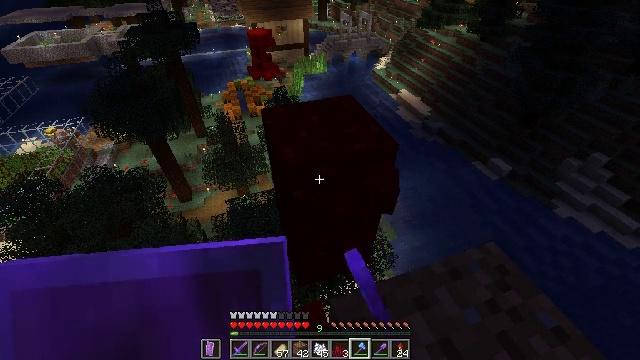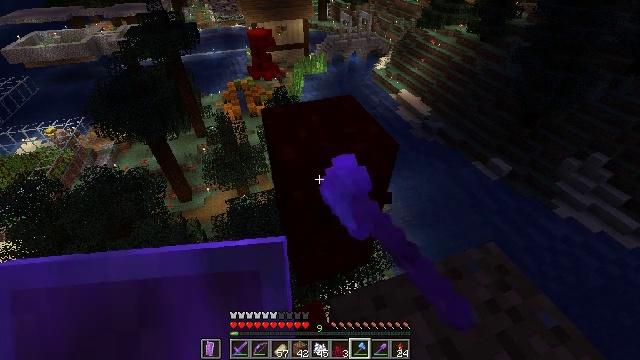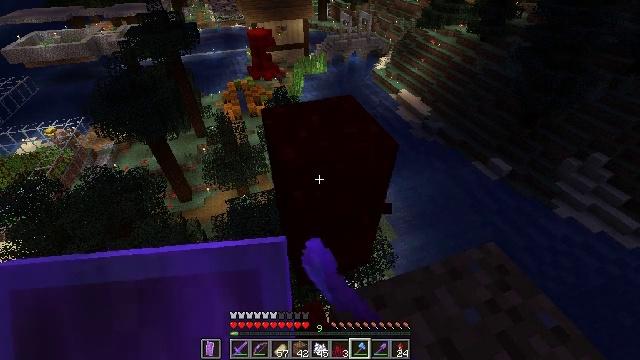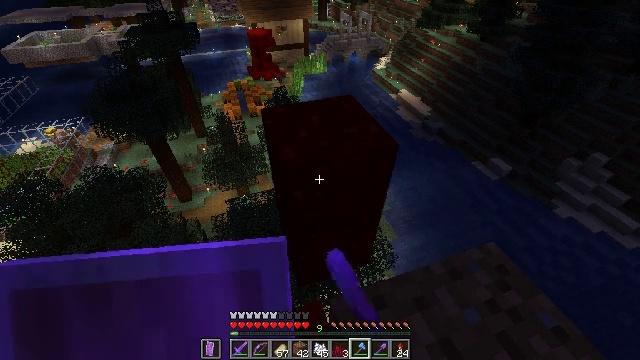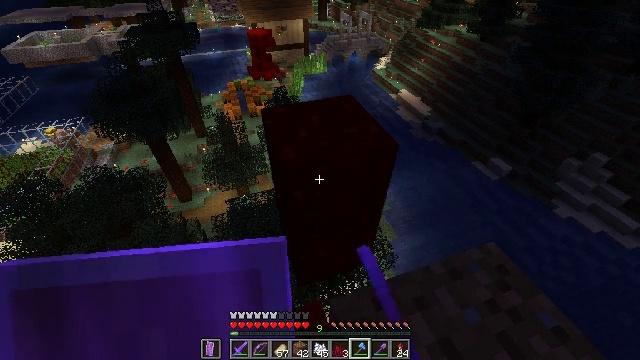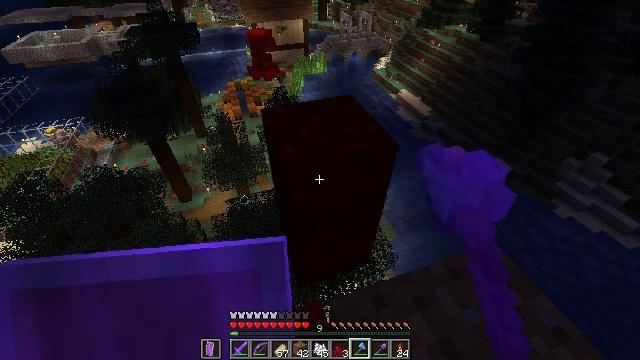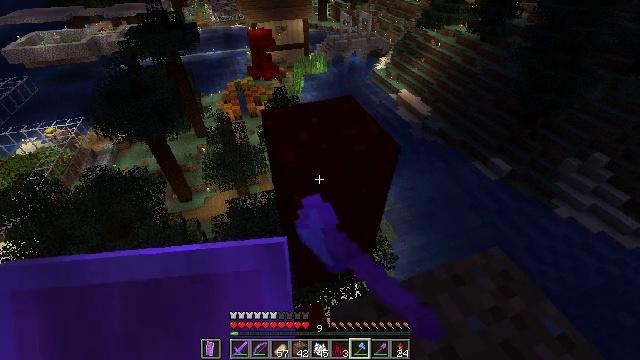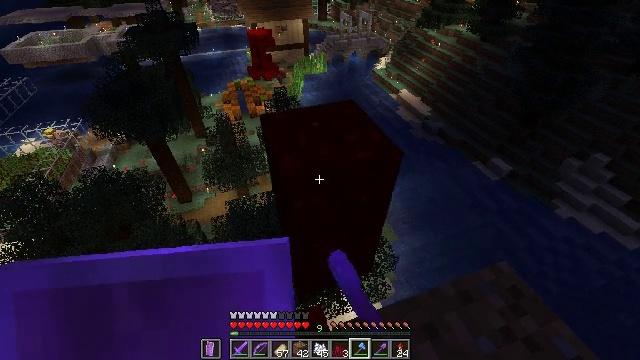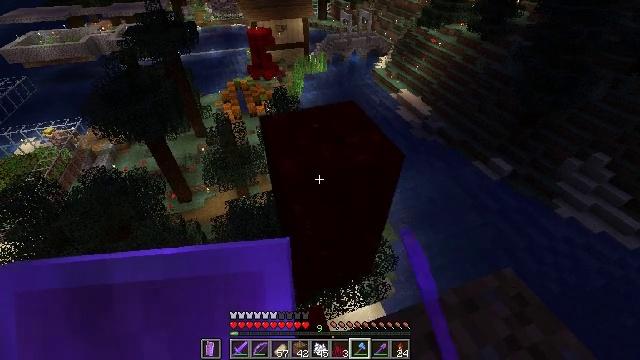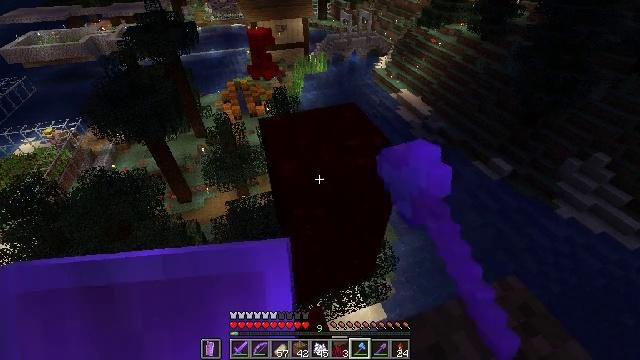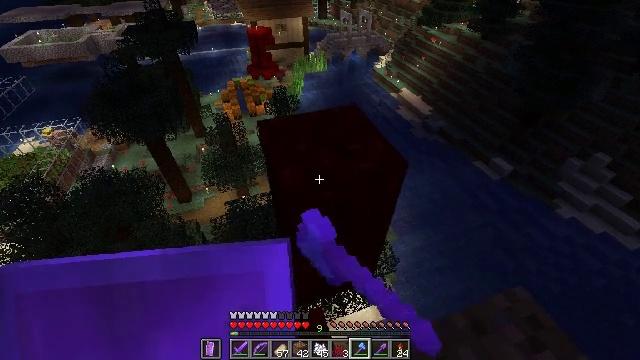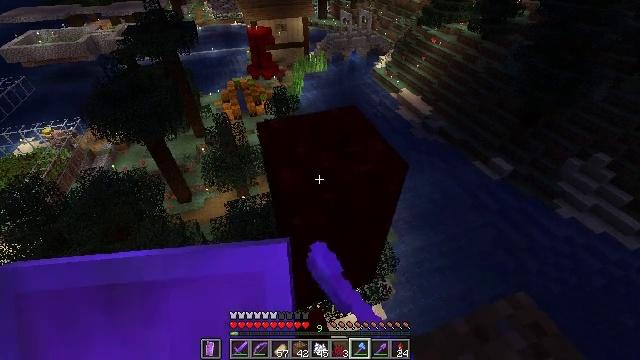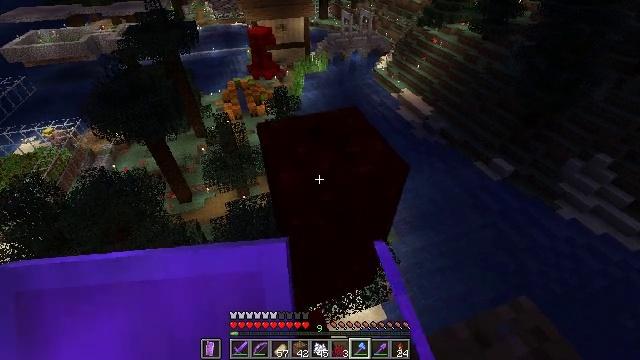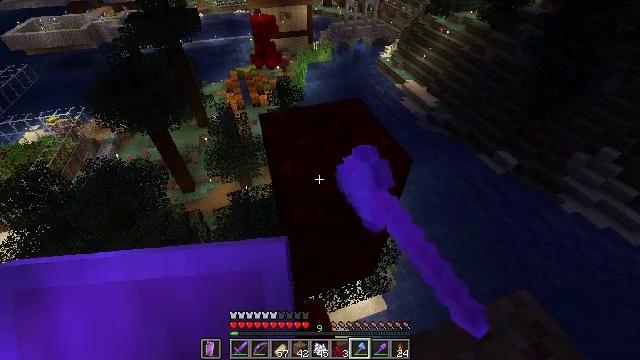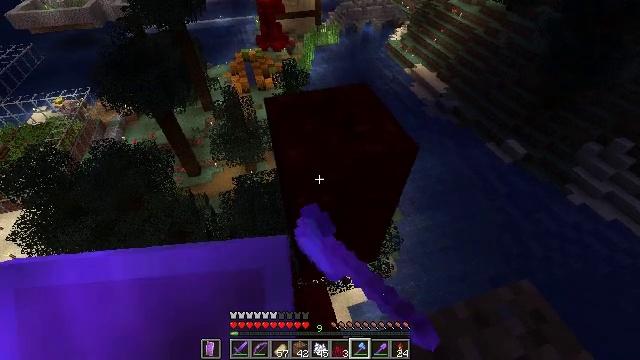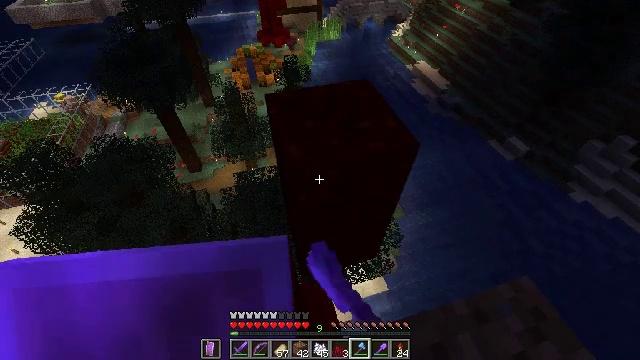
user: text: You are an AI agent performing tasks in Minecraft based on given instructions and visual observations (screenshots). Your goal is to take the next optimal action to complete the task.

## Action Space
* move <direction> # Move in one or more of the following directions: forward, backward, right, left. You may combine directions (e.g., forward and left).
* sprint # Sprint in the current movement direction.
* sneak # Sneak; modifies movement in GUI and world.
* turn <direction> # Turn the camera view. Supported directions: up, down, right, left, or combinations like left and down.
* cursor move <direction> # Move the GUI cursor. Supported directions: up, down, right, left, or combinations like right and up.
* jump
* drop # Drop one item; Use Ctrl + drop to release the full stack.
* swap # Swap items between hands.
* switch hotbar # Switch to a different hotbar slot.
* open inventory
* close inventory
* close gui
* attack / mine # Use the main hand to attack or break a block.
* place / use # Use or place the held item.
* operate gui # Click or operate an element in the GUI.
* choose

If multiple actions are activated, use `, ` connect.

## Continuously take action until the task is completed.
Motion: motion action
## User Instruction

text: Attack the nether wart block to break it.
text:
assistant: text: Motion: sneak, attack / mine
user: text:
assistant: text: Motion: sneak, attack / mine
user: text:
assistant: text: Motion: sneak, attack / mine
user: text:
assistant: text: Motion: sneak, attack / mine
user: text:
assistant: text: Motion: move forward, sneak, attack / mine
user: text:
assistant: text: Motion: move forward, sneak, attack / mine
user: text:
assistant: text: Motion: move forward, sneak, attack / mine
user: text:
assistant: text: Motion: move forward, sneak, attack / mine
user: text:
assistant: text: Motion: move forward, sneak, attack / mine
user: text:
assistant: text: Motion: sneak, attack / mine
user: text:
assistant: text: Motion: sneak, attack / mine
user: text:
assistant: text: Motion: sneak, attack / mine
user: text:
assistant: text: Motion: sneak, turn down, attack / mine
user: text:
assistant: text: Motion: sneak, turn left and down, attack / mine
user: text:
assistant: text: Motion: sneak, attack / mine
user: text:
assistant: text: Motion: sneak, attack / mine
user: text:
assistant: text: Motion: sneak, attack / mine
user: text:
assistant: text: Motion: sneak, attack / mine
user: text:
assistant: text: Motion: sneak, attack / mine
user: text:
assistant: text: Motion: sneak, attack / mine
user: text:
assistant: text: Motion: sneak, attack / mine
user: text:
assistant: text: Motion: sneak, attack / mine
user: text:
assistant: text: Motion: sneak, attack / mine
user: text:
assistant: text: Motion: sneak, attack / mine
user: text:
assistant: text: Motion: sneak, attack / mine
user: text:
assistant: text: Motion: sneak, attack / mine
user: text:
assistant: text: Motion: sneak, attack / mine
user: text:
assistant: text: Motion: sneak, attack / mine
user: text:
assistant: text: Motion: sneak, attack / mine
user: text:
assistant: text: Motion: sneak, turn down, attack / mine